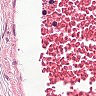
Metastatic tissue present: no